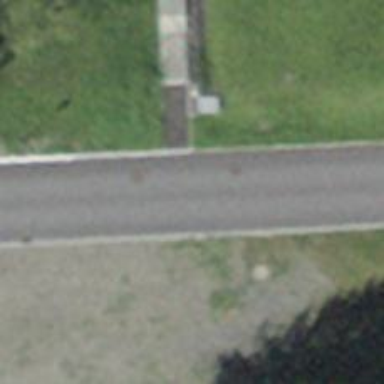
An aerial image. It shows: Road with steps.